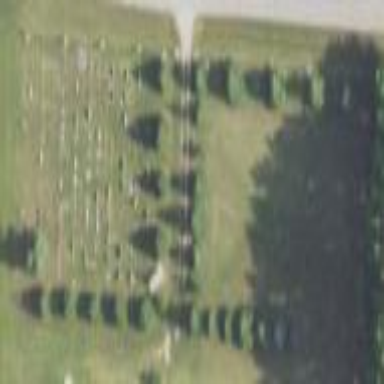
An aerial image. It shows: Cemetery.